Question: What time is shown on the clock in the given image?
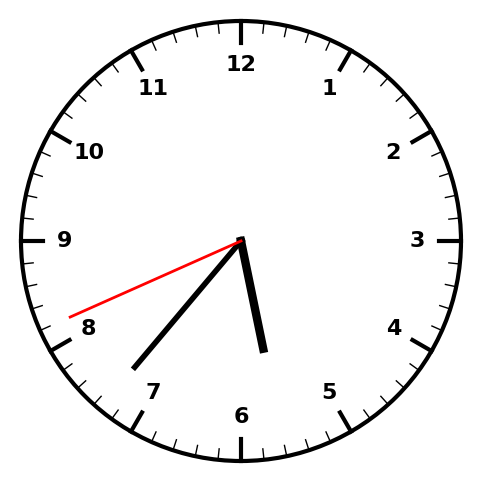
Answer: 05:36:41